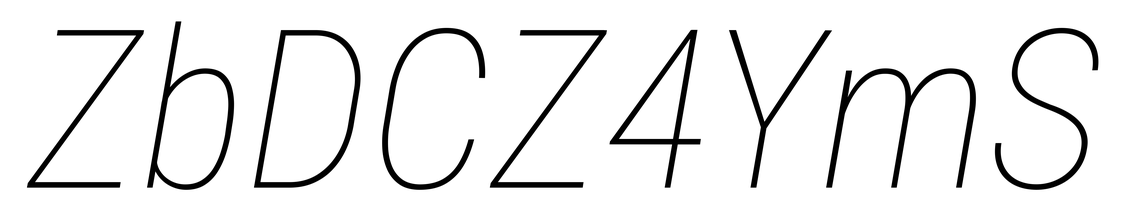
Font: Roboto-Italic_Condensed_Thin_Italic